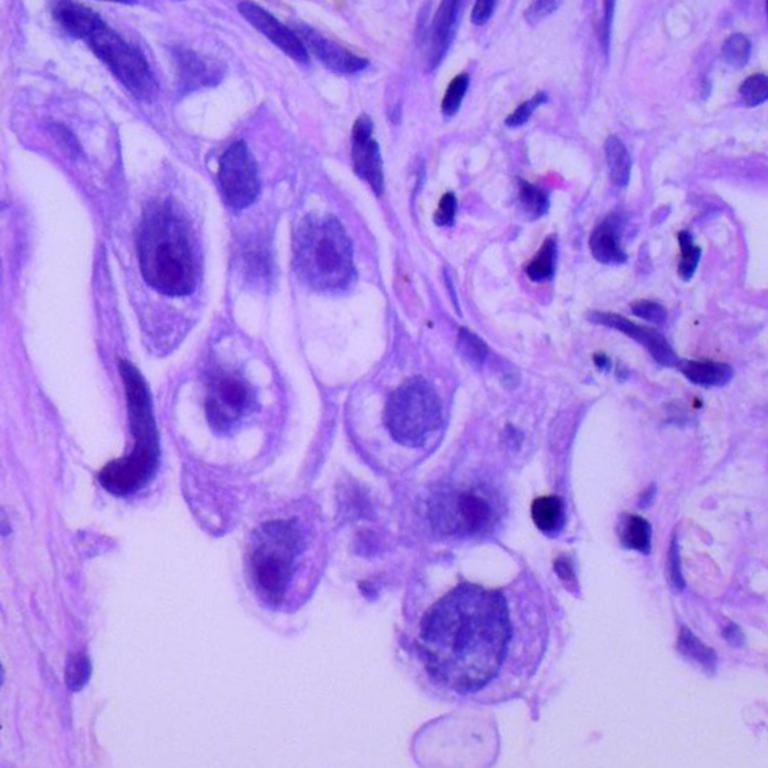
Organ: lung
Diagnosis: adenocarcinomas